Question: I have a many-to-many relationship between tables, and I populate a tableView with Activities.
For that i user a simple NSPredicate like this:
'''
request.predicate = [NSPredicate predicateWithFormat:@"deleted == %@", [NSNumber numberWithBool:NO]];
'''

How can I do to show only the Activities that has Members attached to it?
I think that in the NSPredicate I have to do some count so that only the Activities with count > 0 are returned. Is that so?
How?
(i'm newbie in coredata...)
Thanks,
RL
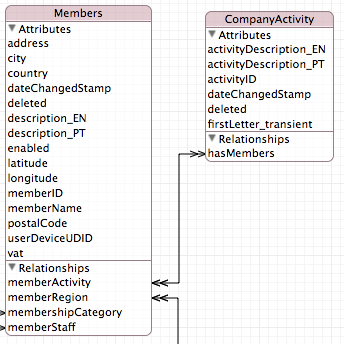
Answer: You need to add a subquery to your predicate acting on the CompanyActivity entity as follows:
'''
[[NSPredicate predicateWithFormat:@"deleted == %@" && (0 >= SUBQUERY(Members, $sub, $sub.deleted == %@).@count)", [NSNumber numberWithBool:NO] [NSNumber numberWithBool:NO]];
'''
The first part of the predicate returns objects which have not been deleted, the second one related to the subquery will take care of retrieving all those CompanyActivity objects whose Members have not been deleted.